Current action and preconditions to check: path_clear

Your task: For each precondition in the list above, predict whether it will hold at this action.

Consider the current scene as observed from the mobile robot's camera, and analyze the predicted future states of all dynamic agents (e.g., people, animals, vehicles, or any moving entities) within the NEXT SECOND.

IMPORTANT: Only answer "very likely" if you are absolutely certain—based on strong, clear evidence—that a dynamic agent will violate the precondition in the predicted future state. Do NOT answer "very likely" for unlikely, ambiguous, or low-probability risks.

Ask yourself for each precondition: Is there a high probability, with clear and convincing evidence, that the predicted future states of any dynamic agent will interfere with the predicted future state of the currently executing action within the NEXT SECOND, causing that precondition to fail?

Assess the risk level based on these predictions. Use "likely" or "very likely" if motions create a clear risk of interference.

Use "neutral" or "improbable" if agents are nearby but their predicted paths are clearly diverging or non-conflicting.

Failure Risk Categories: "very improbable", "improbable", "neutral", "likely", "very likely"

Answer Format: Output ONLY the probability_of_failure value from these categories: "very improbable", "improbable", "neutral", "likely", "very likely"

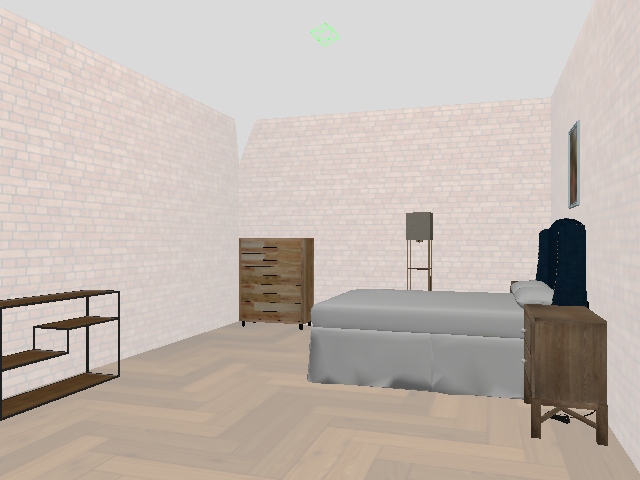

Answer: very improbable